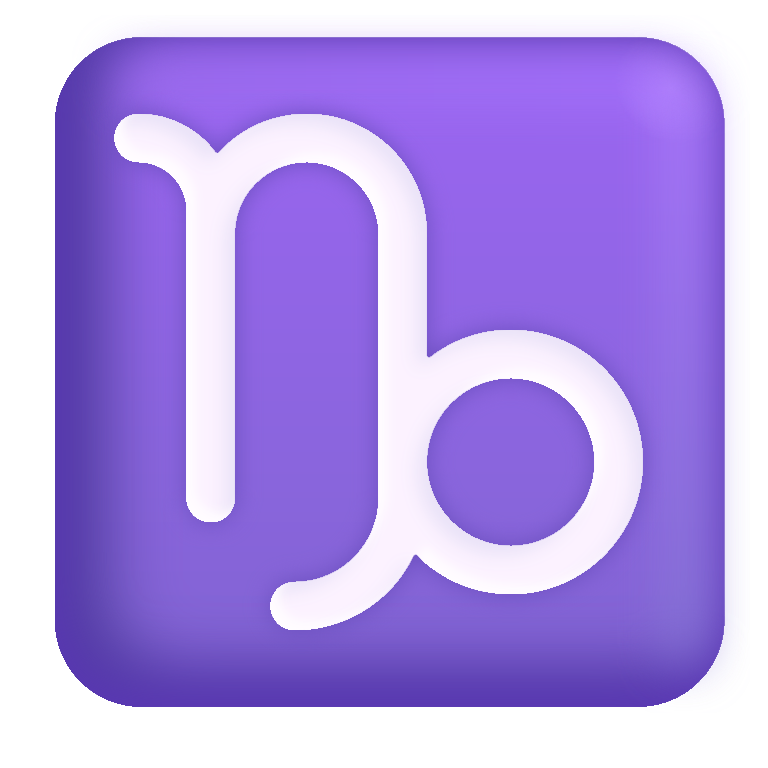
capricorn color